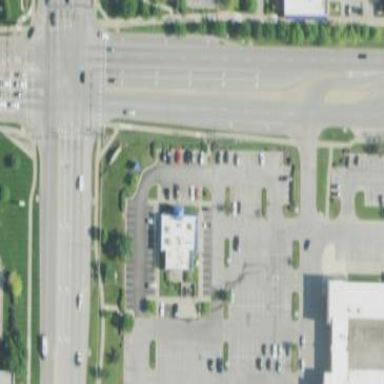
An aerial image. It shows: Retail area.